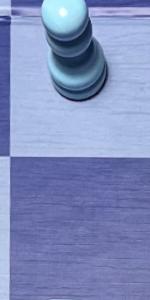
Label: Empty